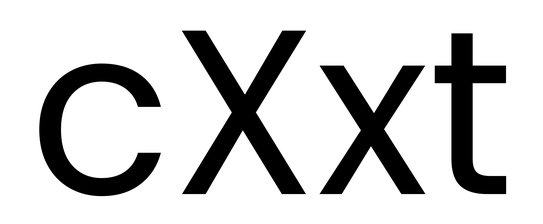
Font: Poppins-Regular